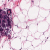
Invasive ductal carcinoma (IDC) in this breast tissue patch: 0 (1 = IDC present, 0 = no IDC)